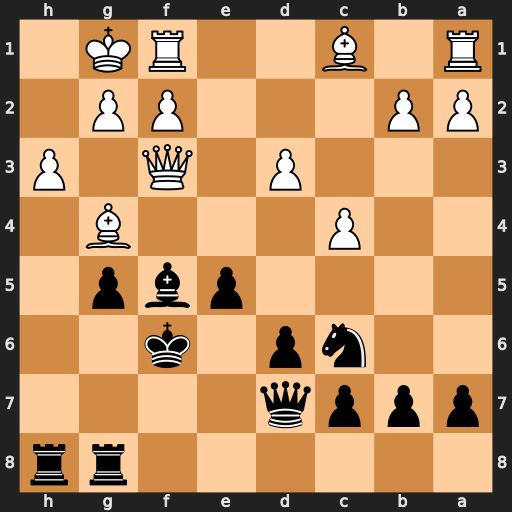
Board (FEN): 6rr/pppq4/2np1k2/4pbp1/2P3B1/3P1Q1P/PP3PP1/R1B2RK1
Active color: b
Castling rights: -
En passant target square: -
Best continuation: Nd4 Qxf5+ Nxf5